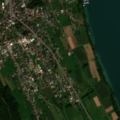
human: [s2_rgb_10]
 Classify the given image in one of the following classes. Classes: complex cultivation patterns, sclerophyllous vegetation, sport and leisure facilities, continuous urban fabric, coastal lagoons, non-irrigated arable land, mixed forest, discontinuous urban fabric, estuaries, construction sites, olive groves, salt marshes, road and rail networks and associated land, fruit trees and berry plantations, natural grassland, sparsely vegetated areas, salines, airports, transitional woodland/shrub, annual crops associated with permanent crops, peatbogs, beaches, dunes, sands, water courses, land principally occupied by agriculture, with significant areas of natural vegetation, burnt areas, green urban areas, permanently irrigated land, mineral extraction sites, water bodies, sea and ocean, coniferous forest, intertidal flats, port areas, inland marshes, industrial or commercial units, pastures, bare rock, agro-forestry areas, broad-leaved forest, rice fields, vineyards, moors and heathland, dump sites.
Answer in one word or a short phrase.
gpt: discontinuous urban fabric, non-irrigated arable land, mixed forest, water bodies